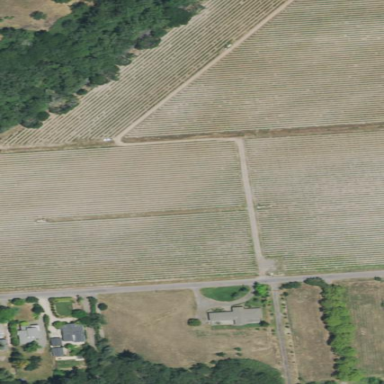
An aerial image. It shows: Vineyard with wine grapes as the crop.